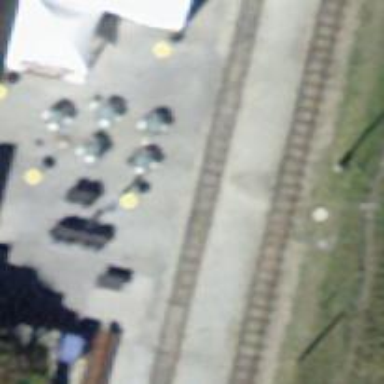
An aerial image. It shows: Stop position for public transport at railway stop.